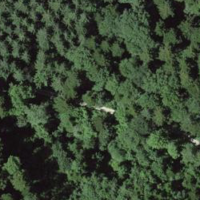
EUNIS habitat code: 44
Species observed at this site:
Campanula trachelium